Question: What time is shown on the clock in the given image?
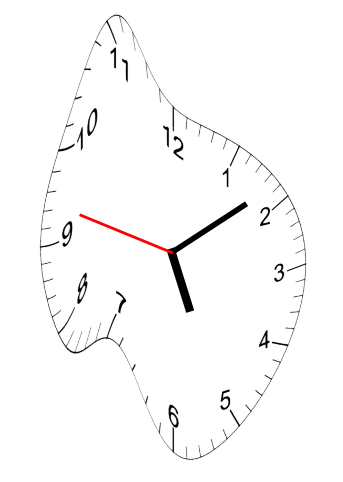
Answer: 05:08:47